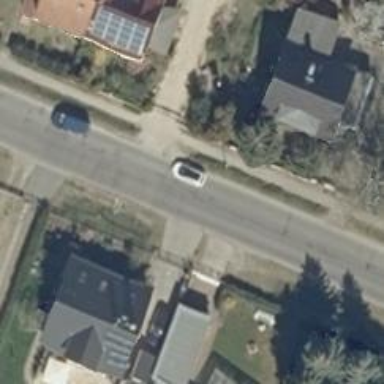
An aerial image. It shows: Residential road with asphalt surface.